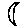
Label: moon